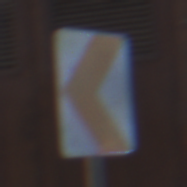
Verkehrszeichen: RichtungstafelnInKurvenKleinRechts
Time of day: MorningAfternoon
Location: Outdoor (Urban)
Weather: PartlyCloudy
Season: NotSpecified
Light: Natural